Question: Some of my jqGrids have a strange behavior on the navigation bar.
On some of them I use the default Search and Refresh buttons and on there ones the navigation area floats left appearing right next to these buttons (not centered as it should).
The biggest problem happens when I add text to the search button "Search". This makes the button margins being wrongly calculated making the hober effect border shorter than the actual button width.
But like I said, this only happens in some cases and I can't figure out the difference between the ones working correctly and the ones that don't. This is not a browser issue as it happens the same in all browsers.
Heres's a screenshot (notice the search button with focus and the navigation controls position!):

Have anyone faced this problem before?
This is my configuration os a grid that have this problem:
'''
$('#ProductBrandListGrid').jqGrid({
url: '<%= ResolveUrl("~/Controls/ProductsControls/Controllers/ProductBrandController.ashx?method=GridDataList") %>',
datatype: 'json',
mtype: 'GET',
colNames: ['Name', 'Description', 'Actions'],
colModel: [
{ name: 'Name', index: 'Name', width: 100, align: 'left', resizable: true, sortable: true, searchoptions: { sopt: ['cn']} },
{ name: 'Description', index: 'Description', align: 'left', resizable: true, sortable: true, searchoptions: { sopt: ['cn']} },
{ name: 'act', index: 'act', width: 25, sortable: false, search: false },
],
pager: $('#ProductBrandListGridPager'),
rowNum: 15,
rowList: [10, 15, 20, 30, 50, 100],
sortname: 'Name',
sortorder: 'asc',
viewrecords: true,
imgpath: '',
caption: '',
width: 200,
height: 400,
gridComplete: function () {
var ids = jQuery("#ProductBrandListGrid").jqGrid('getDataIDs');
for (var i = 0; i < ids.length; i++) {
var cl = ids[i];
ce2 = "<input type='button' value='details' onclick='ProductBrandItemOpen("" + cl + "")' />";
$("#ProductBrandListGrid").setRowData(ids[i], { act: ce2 });
}
}
});
/* Add this line to show search boxes on the header */
$('#ProductBrandListGrid').jqGrid('filterToolbar', { stringResult: true, searchOnEnter: false });
/* Add this line to allow advanced search using the toolbar button */
$("#ProductBrandListGrid").jqGrid('navGrid', "#ProductBrandListGridPager", { search: true, edit: false, add: false, del: false, searchtext:"Search" });
'''
Thanks,
Alex
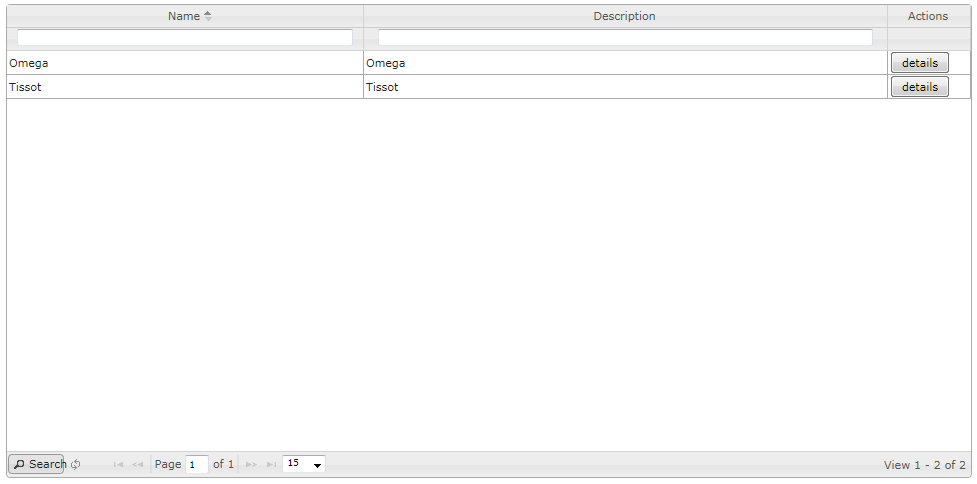
Answer: Based on what Oleg said about the grid's initial width I went to do some tests.
As I said, I have other grids that have custom buttons on the toolbar and don't behave like this but I couldn't find any differences that could cause this problem.
Inspecting my other implementations I saw that this only happens on the ones with a lower initial width. If I set the initial width to 500 it centers correctly and repositions itself correctly on setGridWidth.
I can even tell that the magic number is 415. Initial widths bellow 415px will cause this... anything equal or above 415px will make jqGrid act as expected. This leds me to think that this is some sort of hard-coded minimal width that is causing this bugging behavior.
Thanks for the help Oleg.
Alex